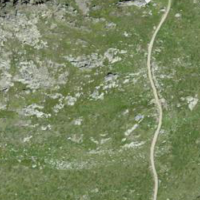
EUNIS habitat code: 26
Species observed at this site:
Sibbaldia procumbens
Campanula barbata
Dryas octopetala
Primula hirsuta
Jacobaea incana
Doronicum grandiflorum
Viola calcarata